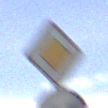
Verkehrszeichen: Vorfahrtsstrasse
Zusatzzeichen unten: EndeGeschwindigkeit50
Umgebung: Outdoor, Nature
Tageszeit: Midday
Wetter: Clear
Licht: Natural
Jahreszeit: NotSpecified
Kontrast: HighContrast